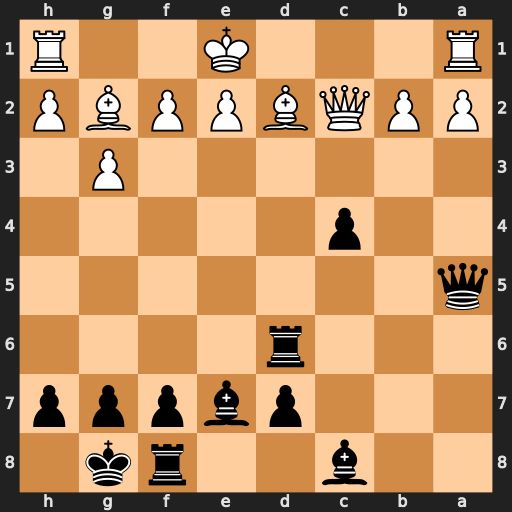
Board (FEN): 2b2rk1/3pbppp/3r4/q7/2p5/6P1/PPQBPPBP/R3K2R
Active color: b
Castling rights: KQ
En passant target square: -
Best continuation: Rxd2 Qxd2 Bb4 Qxb4 Qxb4+